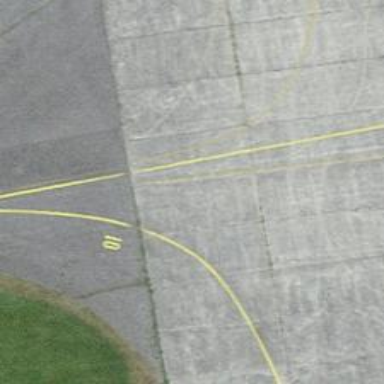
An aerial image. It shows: Image of taxiway at airport.